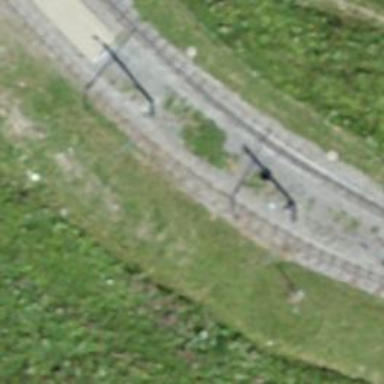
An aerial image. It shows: Narrow-gauge railway with single track. The railway is electrified with contact line.